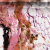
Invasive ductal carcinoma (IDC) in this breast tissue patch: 0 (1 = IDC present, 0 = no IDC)